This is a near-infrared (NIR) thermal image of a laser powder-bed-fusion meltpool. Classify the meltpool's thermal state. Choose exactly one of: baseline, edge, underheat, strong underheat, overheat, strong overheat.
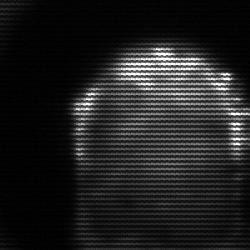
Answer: baseline